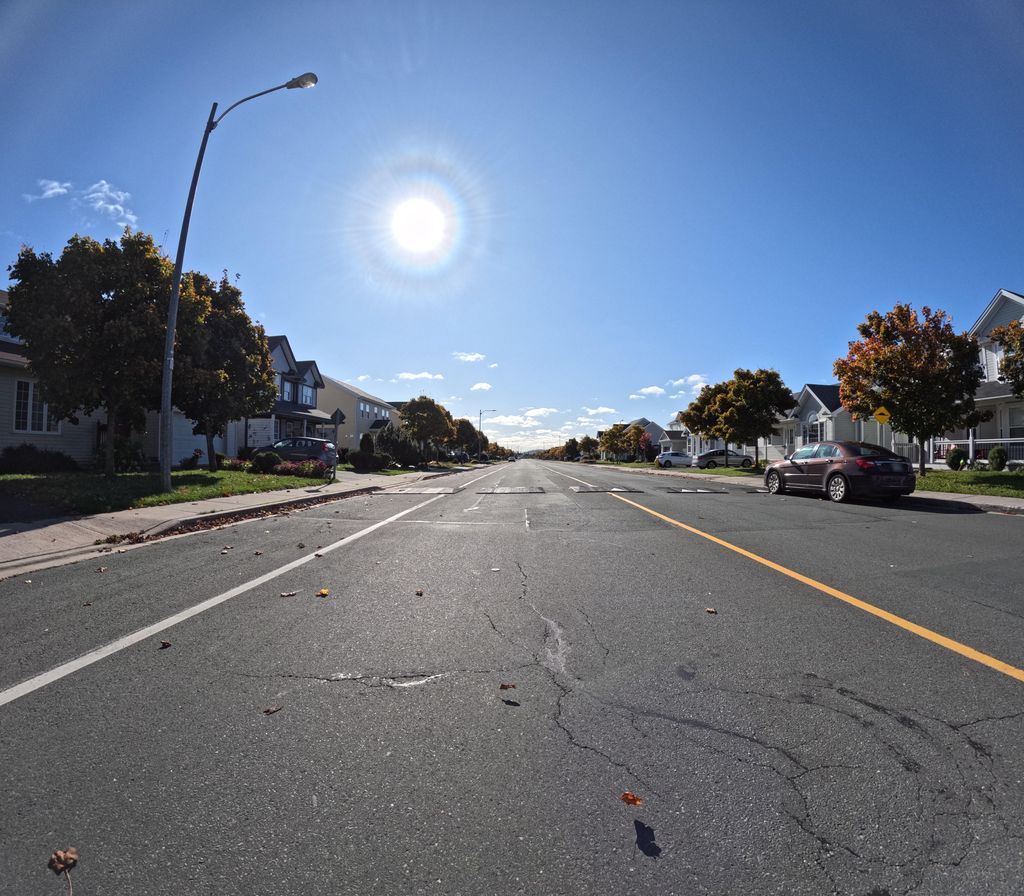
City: st_johns